Question: I have two mp3 files and want to concatenate them to one new file. However, I want only a of each file, and I would like to create a cross fade between the two.
So for example I want the first 3 minutes of a.mp3, and then during 5 seconds a crossfade to b.mp3 starting at the 1:20 minute mark (within b.mp3).
Here's a timeline illustration of what I want:

So the total length of the resulting file would be the 3:05 minutes plus the length of b.mp3 minus 1:25 minutes, which comes down to the length of b.mp3 plus 1:40 minutes.
I am too inexperienced with ffmpeg's source selections, mappings, and filter syntax to get the result I want. For example I can apply a fade in or out to one mp3 file, but I wouldn't know how to make these two overlap, resulting in a crossfade between two audio sources.
Just for clarity: I'm looking for a to do this, i.e. with the standalone version of ffmpeg, I'm not using ffmpeg as library within an application or anything.
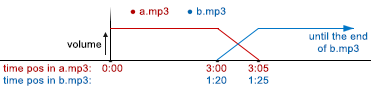
Answer: Use
'''
ffmpeg -i a.mp3 -i b.mp3
-filter_complex
"[0]atrim=0:185.0[a]; [1]atrim=80.0[b];
[a][b]acrossfade=d=5.0"
out.mp3
'''
All times are in seconds.